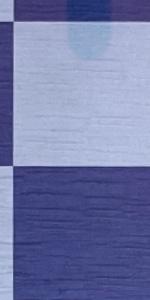
Label: Empty